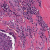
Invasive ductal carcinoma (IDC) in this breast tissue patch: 0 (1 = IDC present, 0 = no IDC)